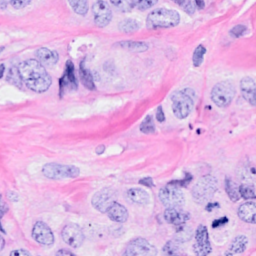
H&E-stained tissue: Breast